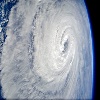
Label: cloud